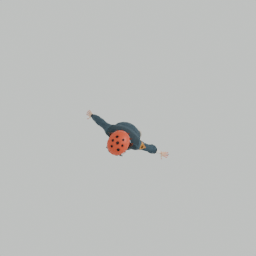
Label: people